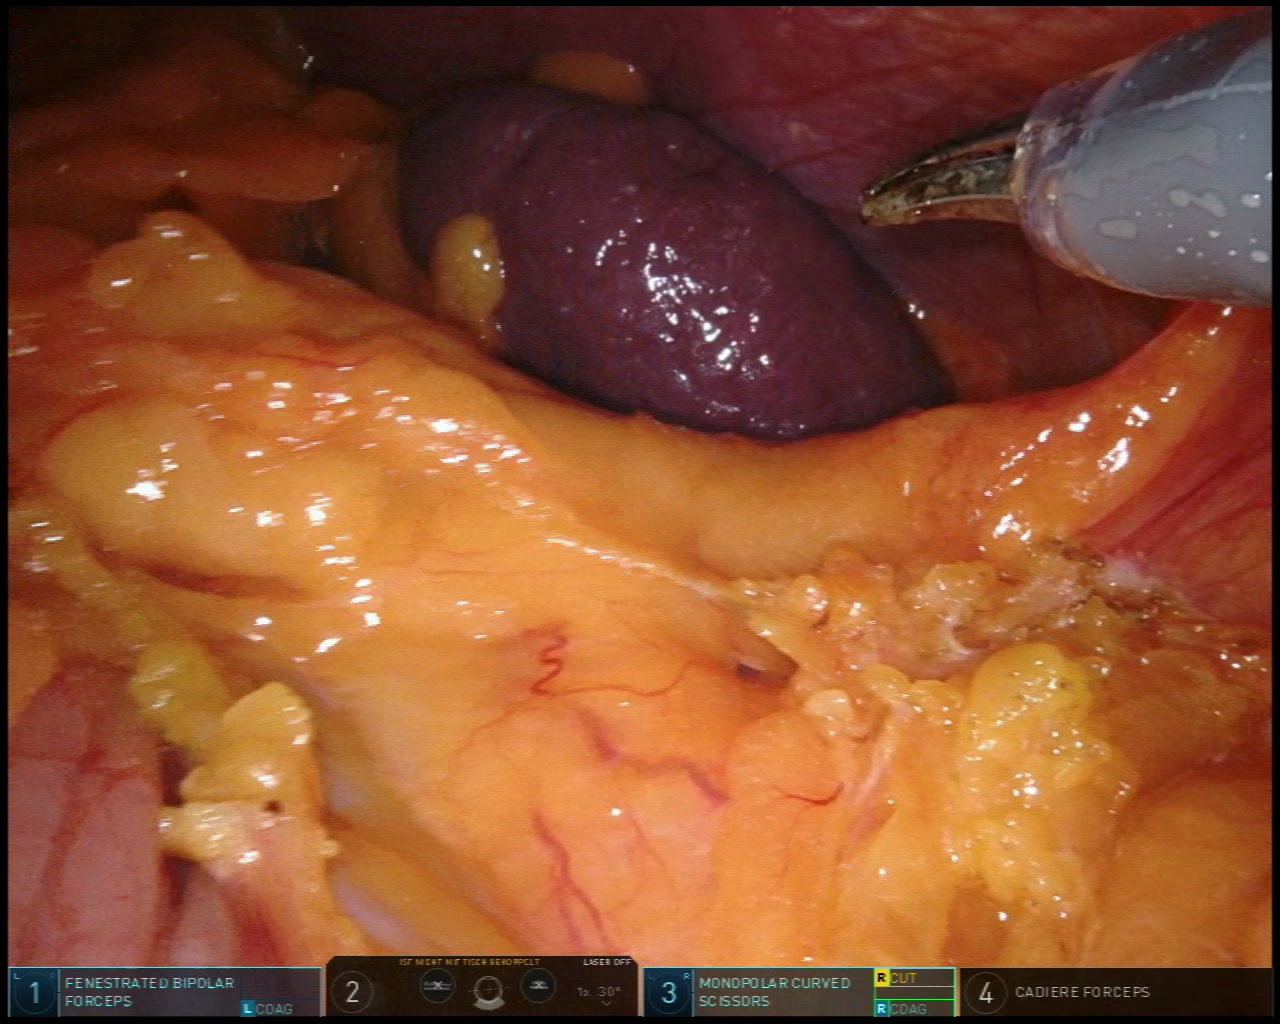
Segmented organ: spleen
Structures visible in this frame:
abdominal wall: yes
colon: yes
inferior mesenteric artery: no
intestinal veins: no
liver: no
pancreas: no
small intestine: no
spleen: yes
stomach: no
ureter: no
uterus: no
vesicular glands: no